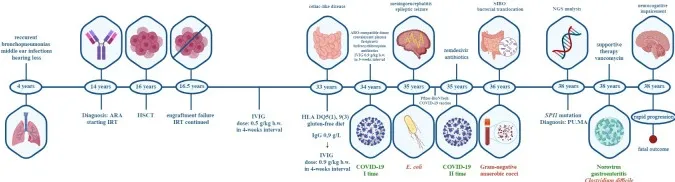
Timeline of major clinical events of the patient. ARA-autosomal-recessive agammaglobulinemia, IRT-immunoglobulin replacement therapy, HSCT- hematopoietic stem cell transplant, IVIG-intravenous immunoglobulin, HLA-human leukocyte antigen, COVID-19- coronavirus disease 2019, SIBO-small intestine bacterial overgrowth, NGS-Next-generation sequencing, PU. MA-PU.1 mutated agammaglobulinemia.
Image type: pathology (fish)